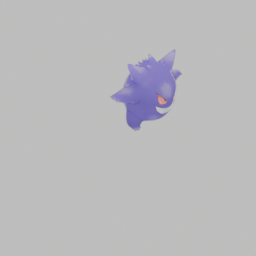
Label: animals